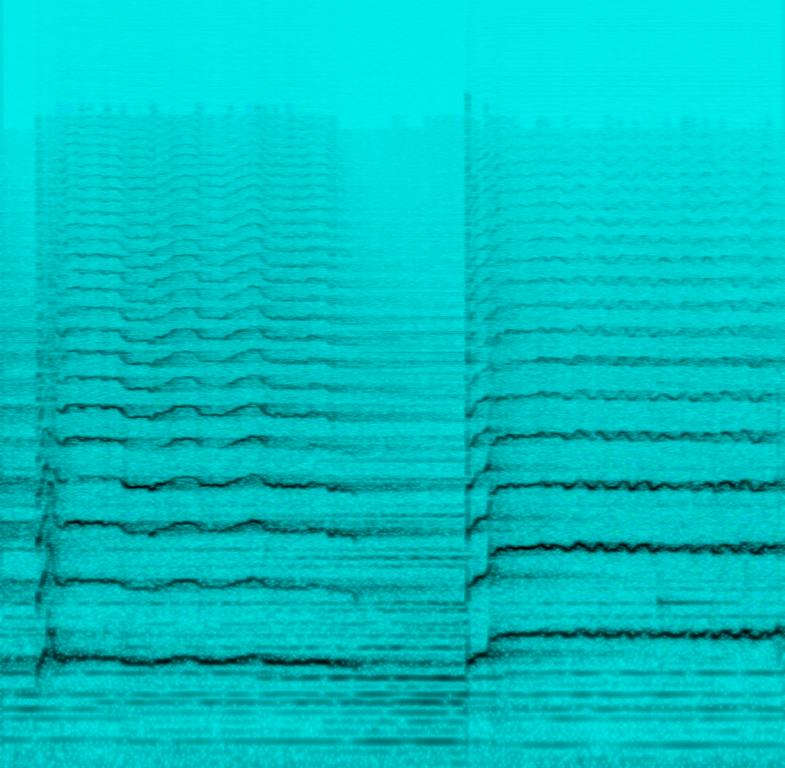
This song features a shofar playing the main melody. This is accompanied by a synth playing chords in the background. There are no other instruments in this song. There are no voices in this song. This song can be played in a sad scene in a movie.